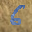
Label: 6